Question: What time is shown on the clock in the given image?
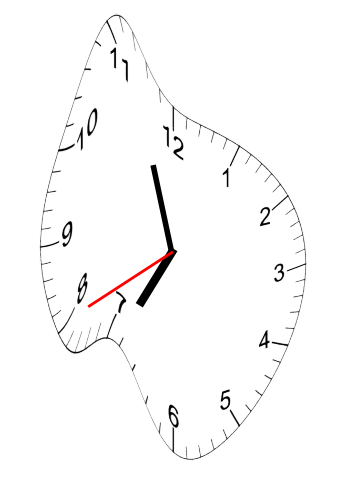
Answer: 06:56:40